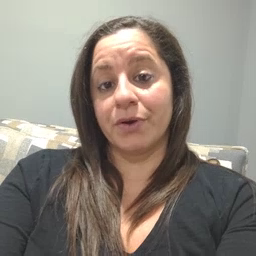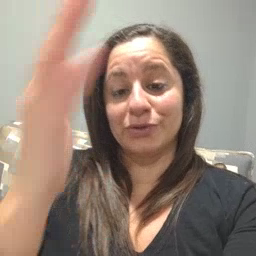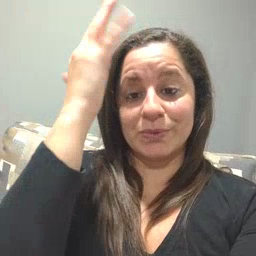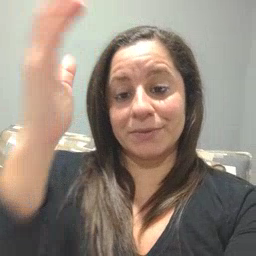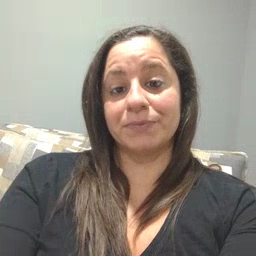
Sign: tree